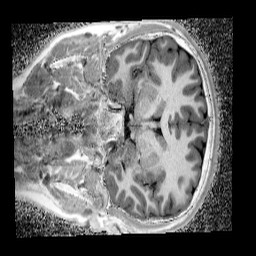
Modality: UNIT1_denoised
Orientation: coronal
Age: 12
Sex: male
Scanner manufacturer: siemens
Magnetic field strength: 3 T
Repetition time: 4 s
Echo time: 0.00299 s